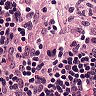
Metastatic tissue present: no